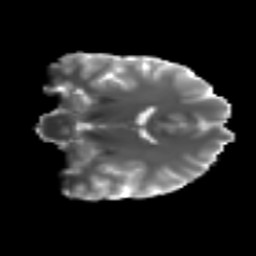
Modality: T2w
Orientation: coronal
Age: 22
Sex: female
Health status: ill
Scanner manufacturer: siemens
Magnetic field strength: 3 T
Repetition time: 6.5 s
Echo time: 0.062 s